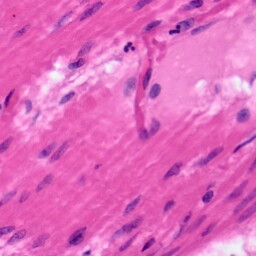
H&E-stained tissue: Pancreatic